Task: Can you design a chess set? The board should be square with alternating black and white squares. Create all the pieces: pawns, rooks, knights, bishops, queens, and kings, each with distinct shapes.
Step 4883:
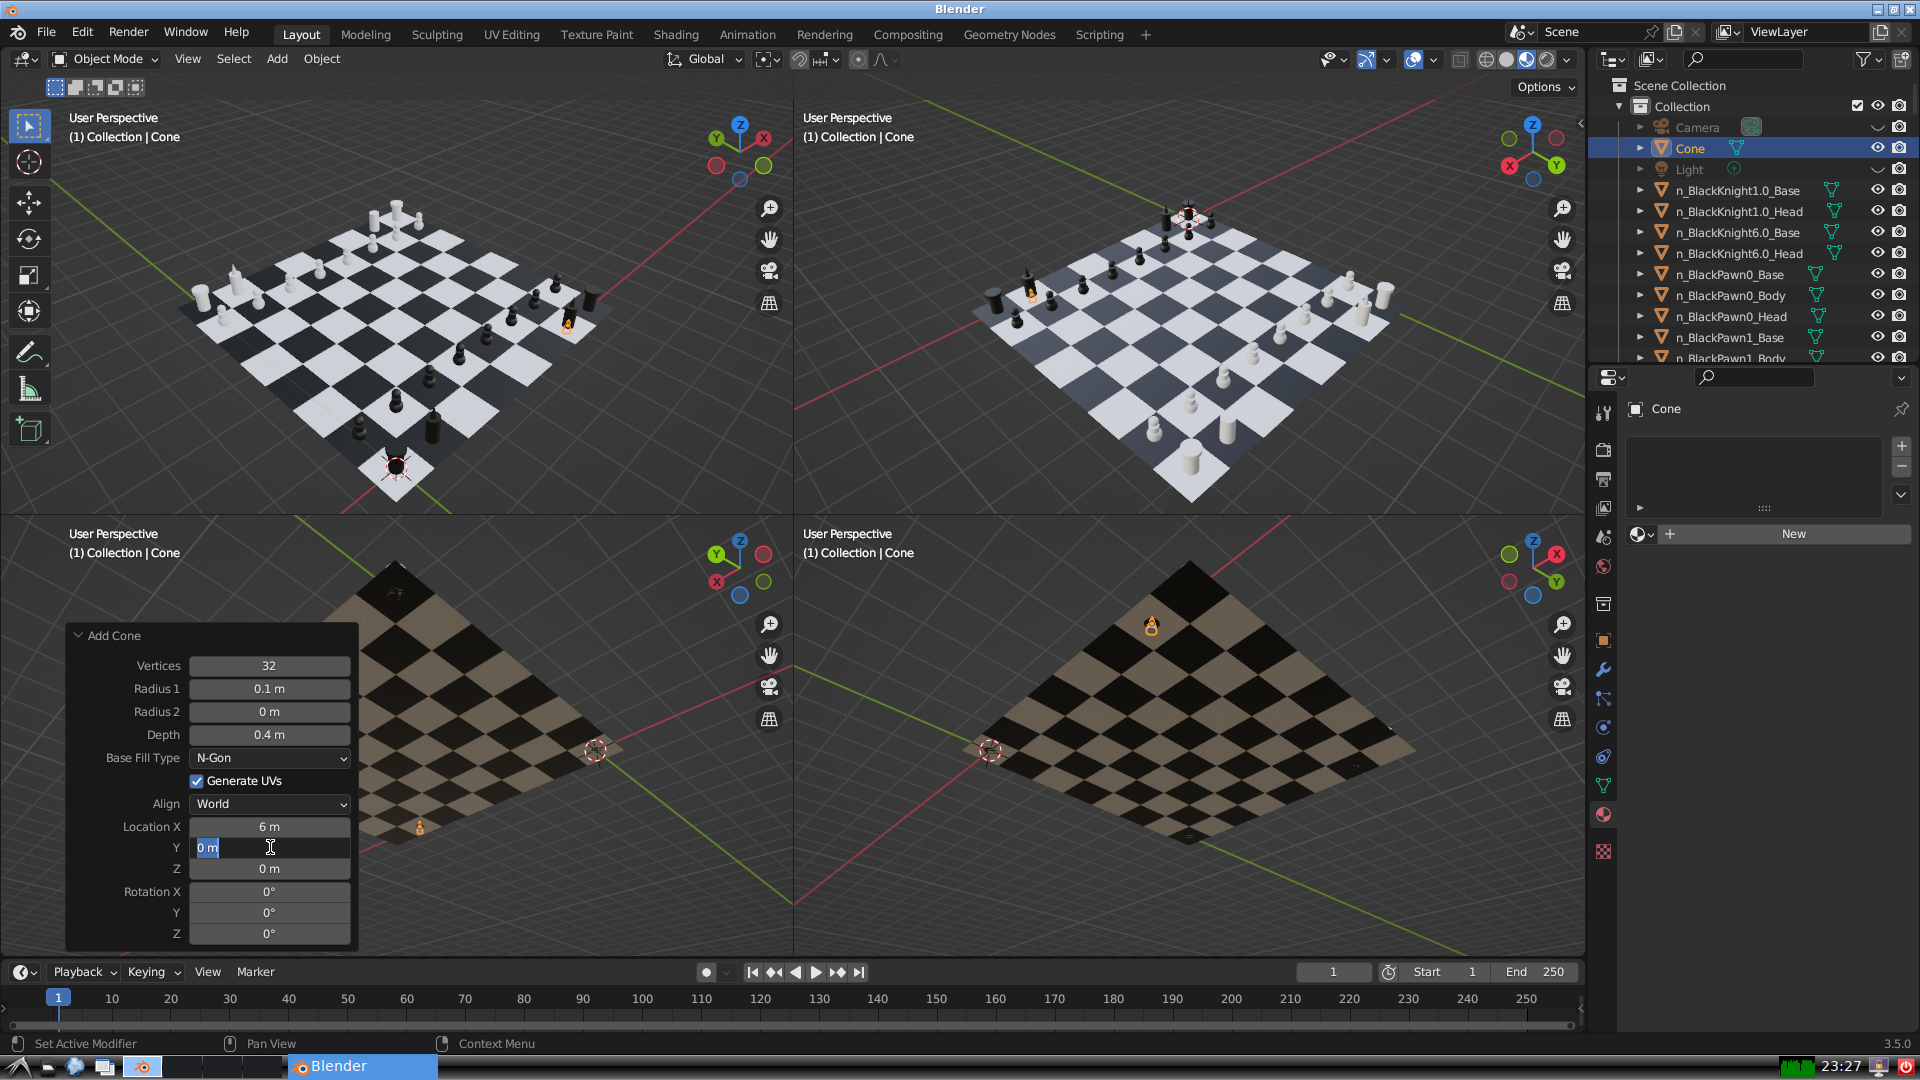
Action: input_text: 7.0